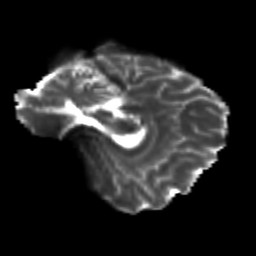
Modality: T2w
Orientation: sagittal
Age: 25
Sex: female
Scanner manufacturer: siemens
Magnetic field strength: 3 T
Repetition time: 3.5 s
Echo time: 0.104 s